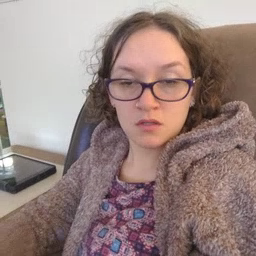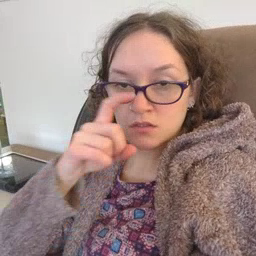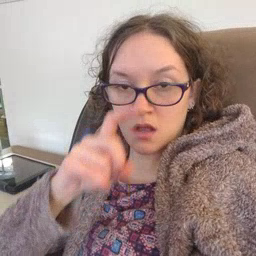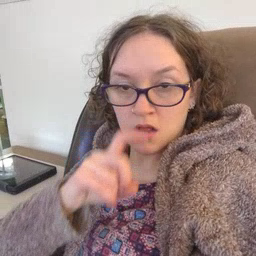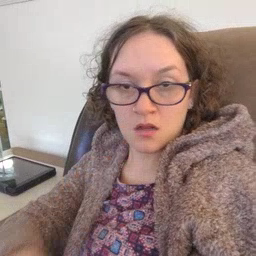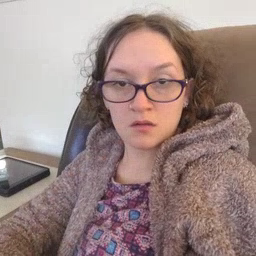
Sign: doll